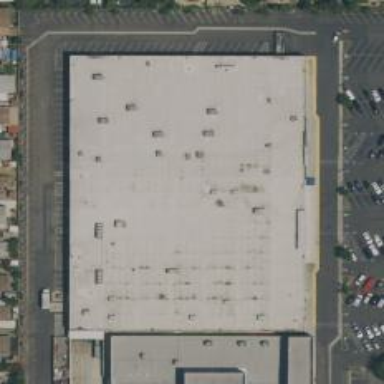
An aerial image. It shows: Supermarket.